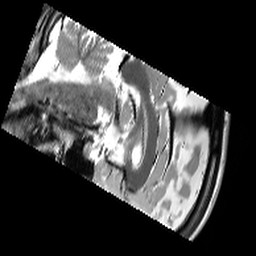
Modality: T2w
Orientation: sagittal
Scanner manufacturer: siemens
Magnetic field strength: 3 T
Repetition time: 10.64 s
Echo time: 0.05 s